Interaction volume radius: 10 \u00c5
Interaction volume height: 25 \u00c5
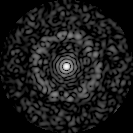
Disorder parameter: 0.8311